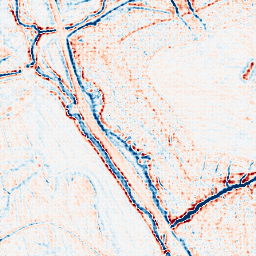
Category: edge_preserving
Decomposition family: bilateral
Decomposition parameters: d: 9
sigma_color: 100
sigma_space: 100
Upsampling method: sinc_hamming
Upsampling parameters: scale: 8
kernel_size: 8
Upsampling scale: 8